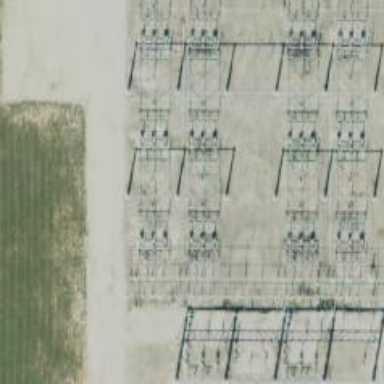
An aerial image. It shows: Switch used for power control.